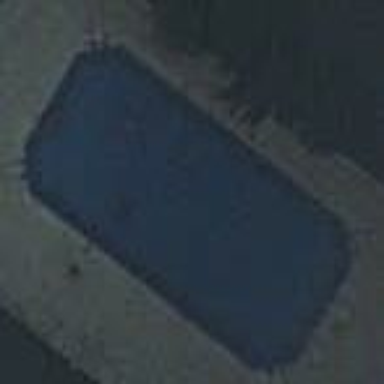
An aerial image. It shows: Swimming pool located in leisure land.